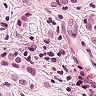
Metastatic tissue present: yes